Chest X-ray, AP view. Patient: 24 years old, sex M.
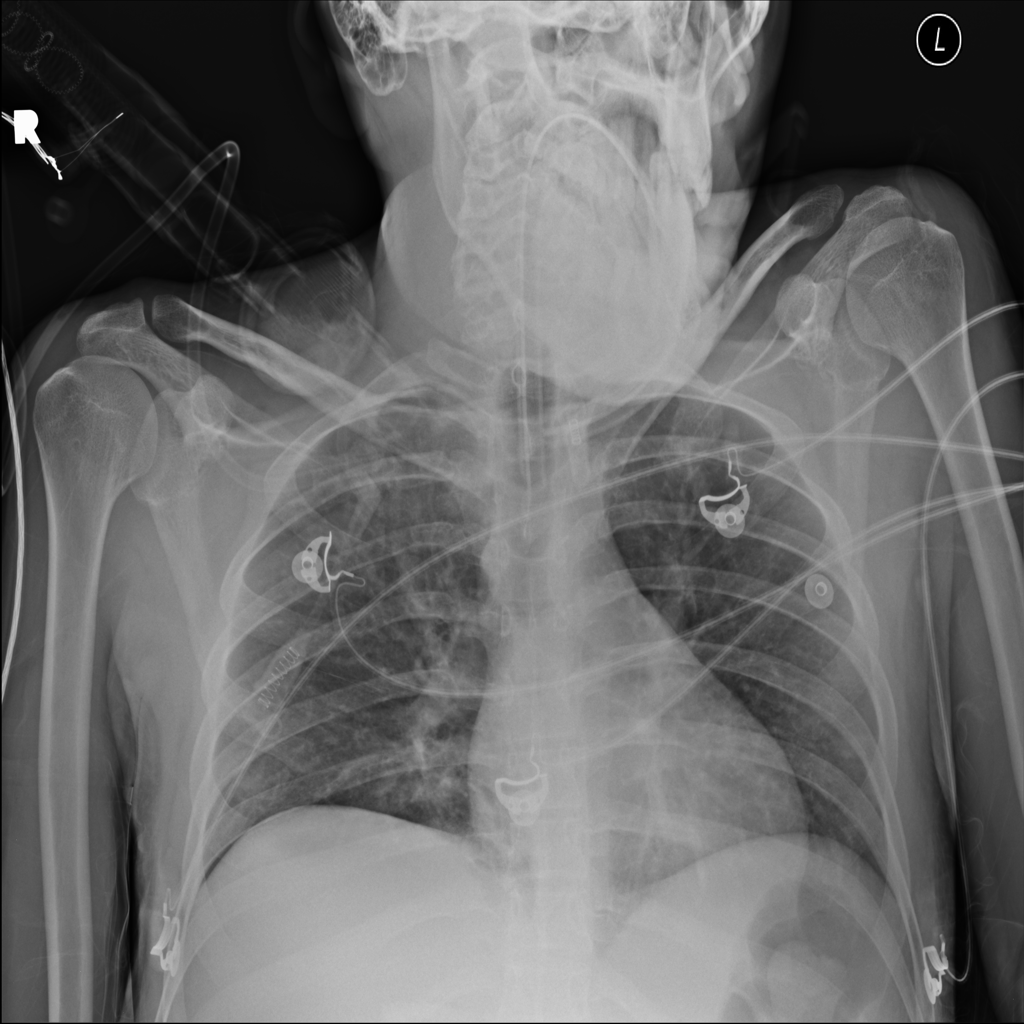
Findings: No Finding